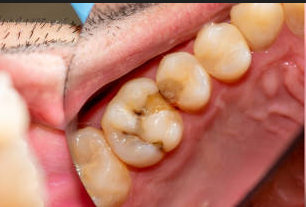
Condition: Caries